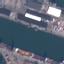
Label: River